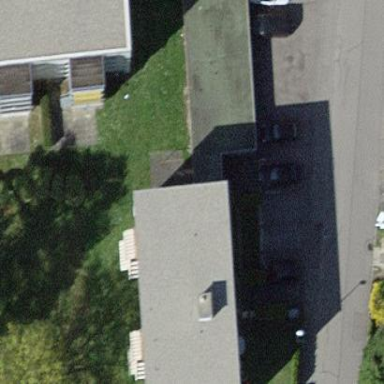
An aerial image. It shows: Building with apartments and flat roof.